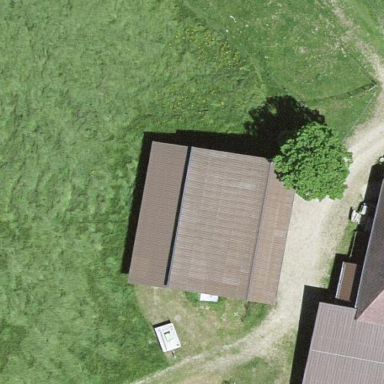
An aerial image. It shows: Shed building.